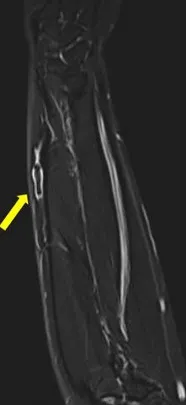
T2-weighted coronal section.
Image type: radiology (mri)